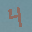
Label: 4